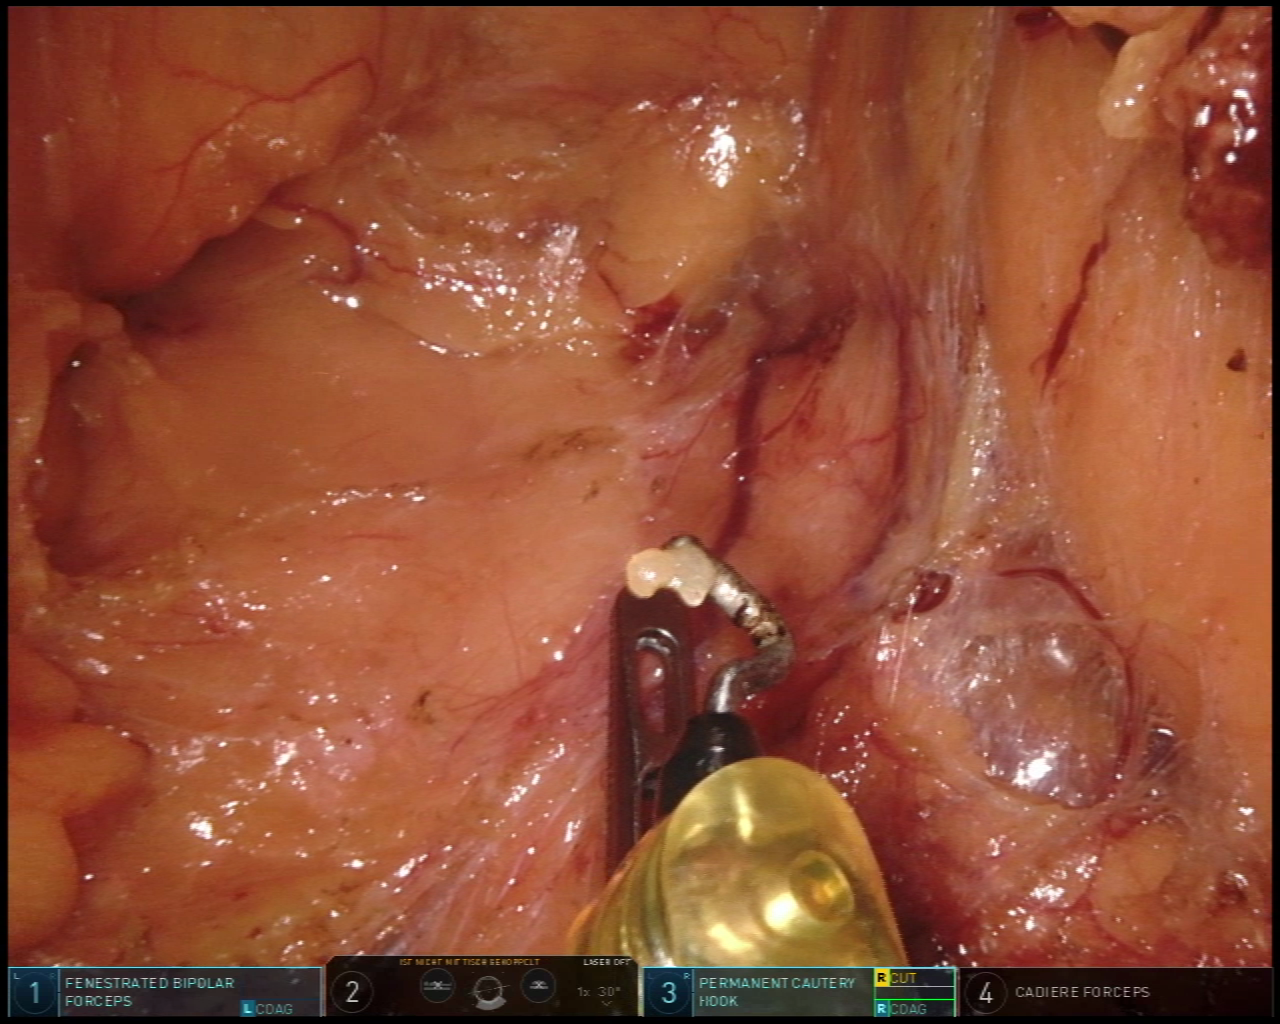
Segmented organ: pancreas
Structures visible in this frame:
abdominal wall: no
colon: no
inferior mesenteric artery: no
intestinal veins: no
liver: no
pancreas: yes
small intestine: no
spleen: no
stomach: no
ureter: no
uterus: no
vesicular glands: no